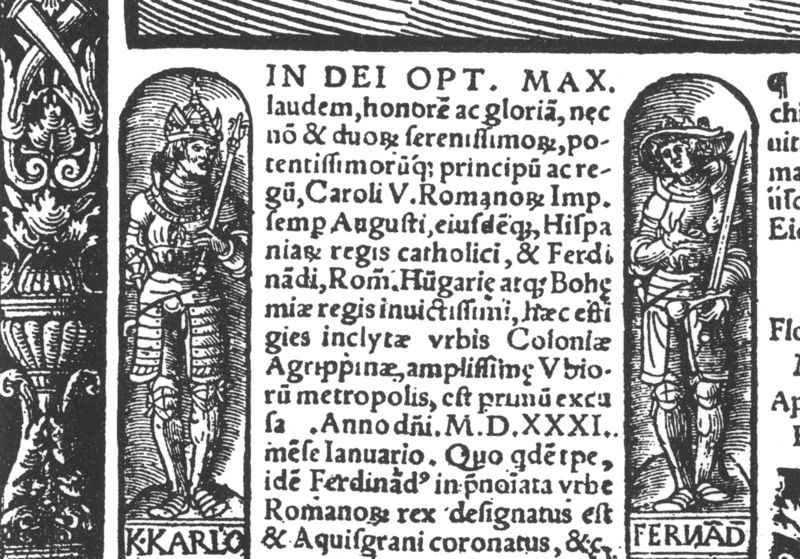
Titel: Colonia, O Felix Agrippina Nobilis Romanorum Colonia
Künstler: Anton Woensam von Worms
Institution: Köln, Stadtmuseum
Schlagwörter: blätter, mann, hut, schwarz, ornament, rahmen, bild, blatt, krone, schrift, figuren, kaiser, könig, buch, kreuz, druck, illustration, schwert, text, ritter, rüstung, rom, karl, zepter, schwerz, max, latein, hozschnitt, karlo, fernad, kartl, kkarl, feriad, augusti